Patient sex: M
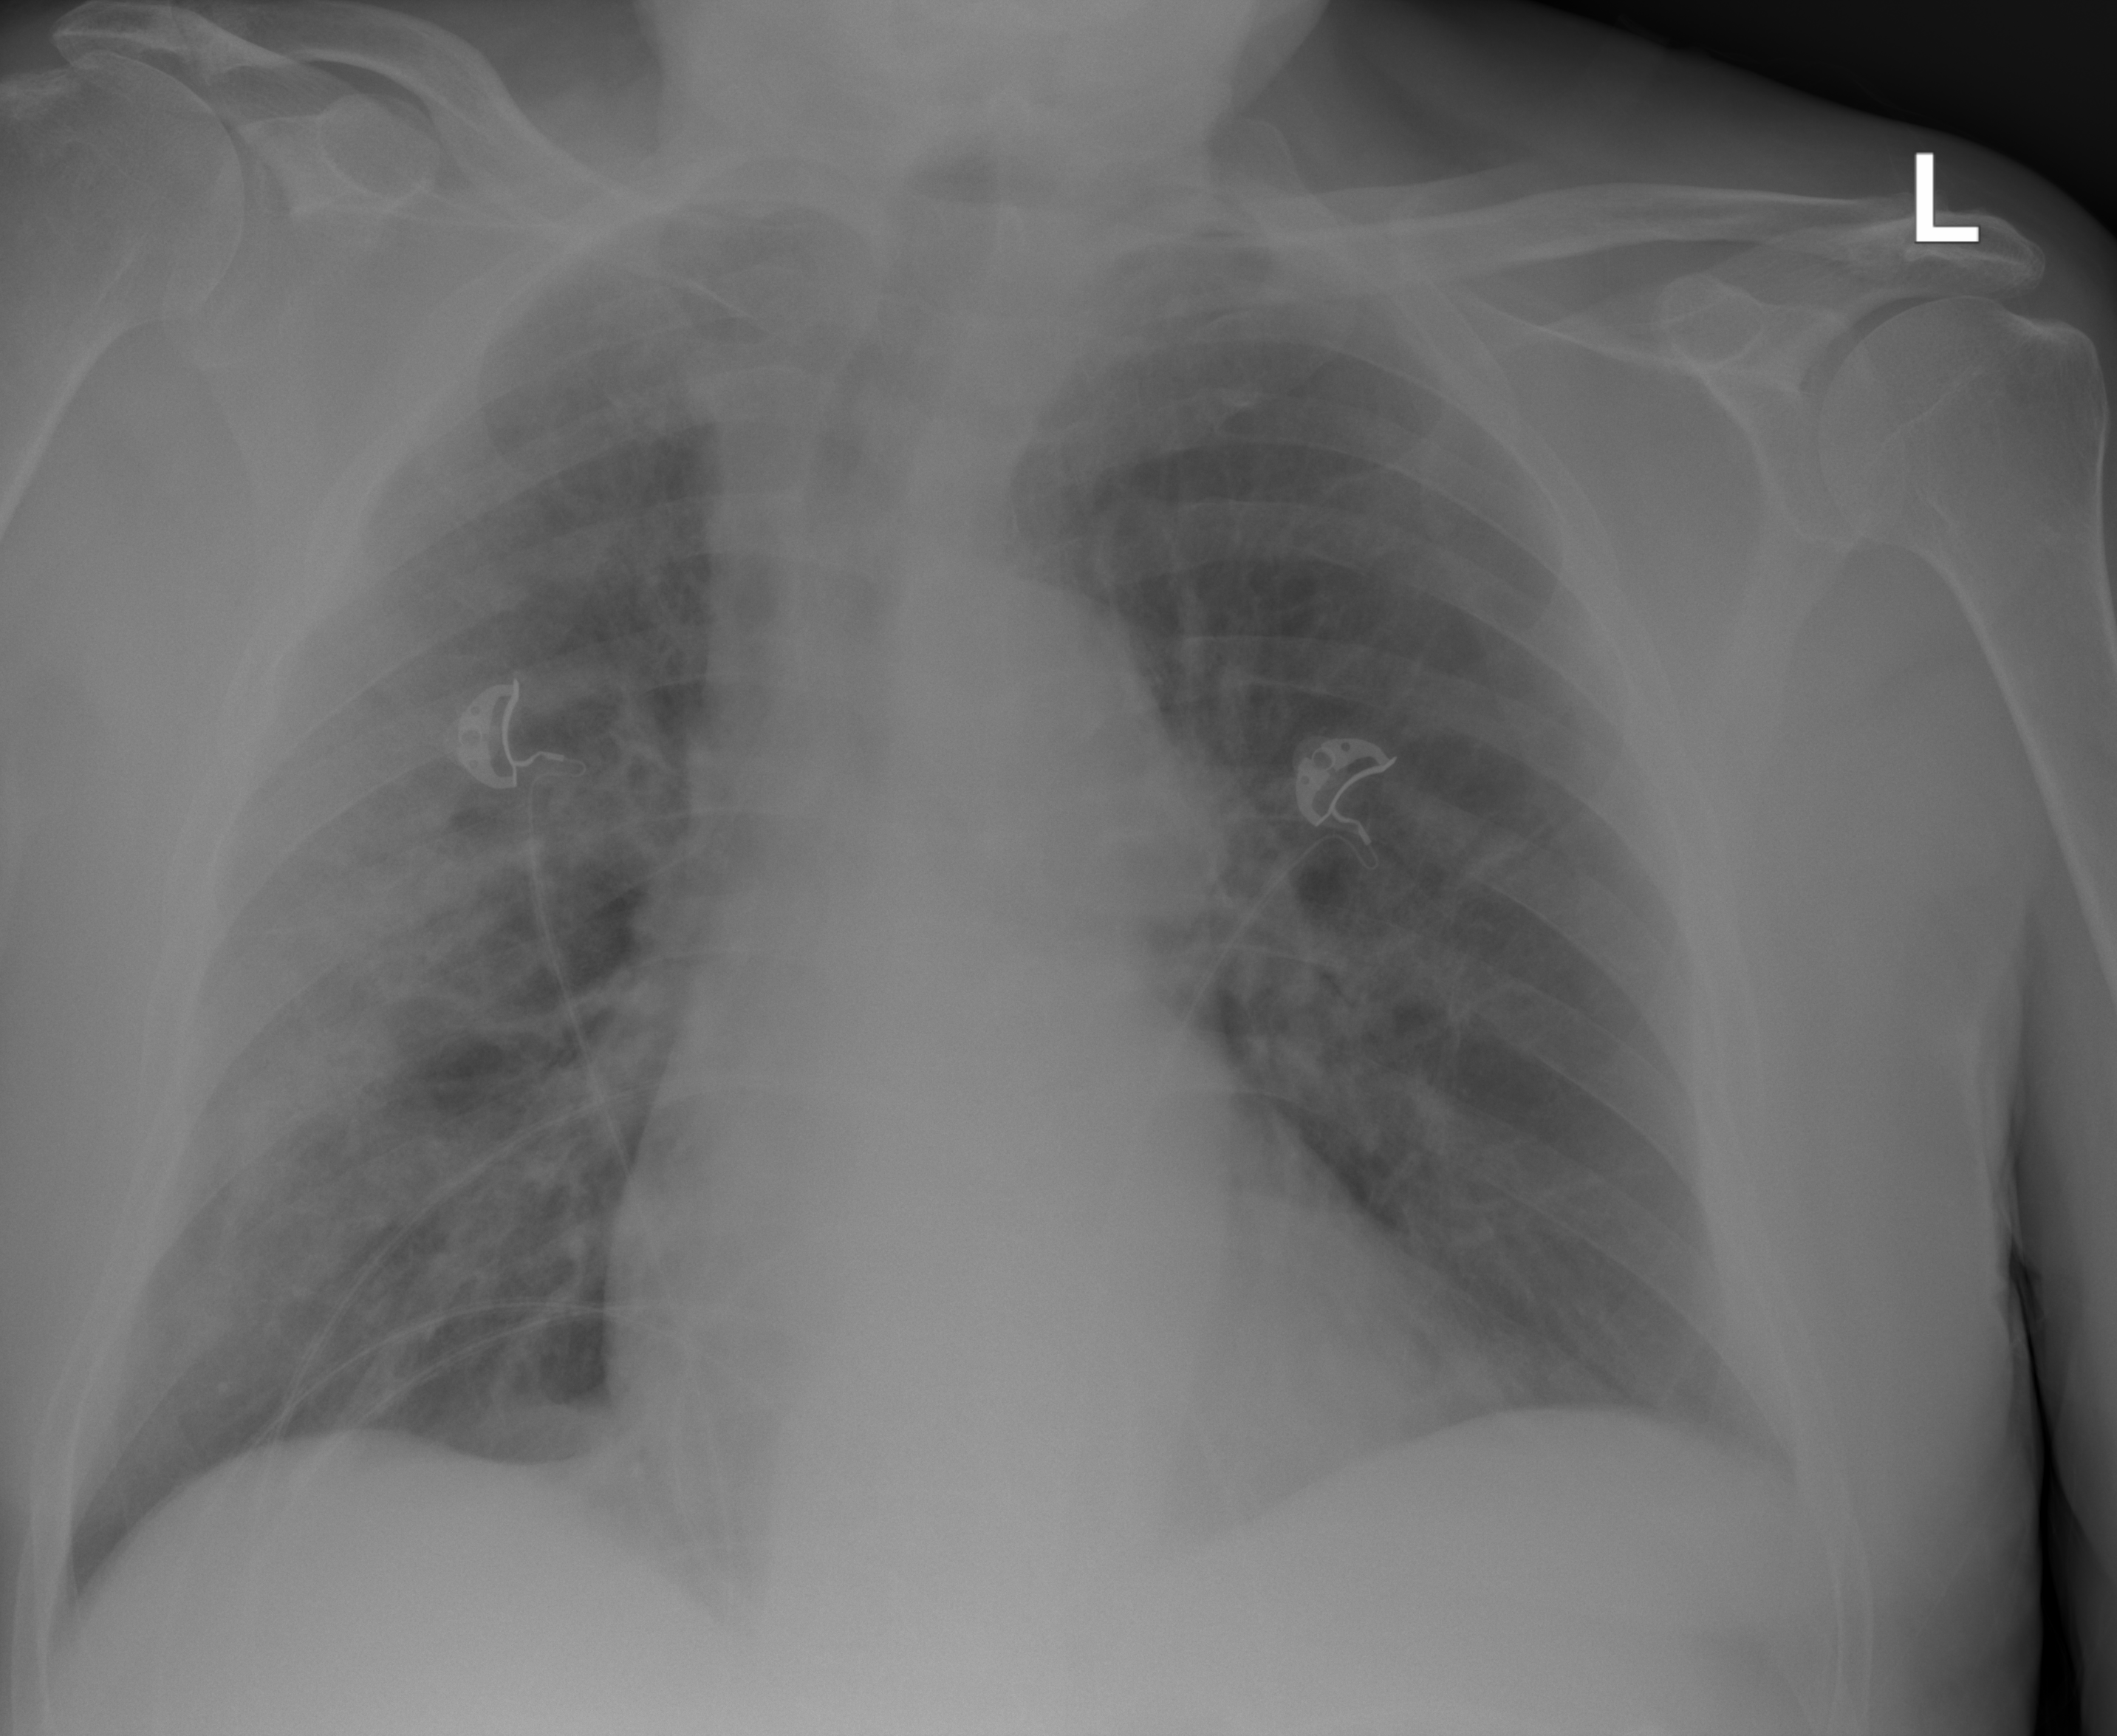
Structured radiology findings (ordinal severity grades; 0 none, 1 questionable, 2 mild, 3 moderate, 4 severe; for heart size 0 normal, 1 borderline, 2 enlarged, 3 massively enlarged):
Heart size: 1
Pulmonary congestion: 0
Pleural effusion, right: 0
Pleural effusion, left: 0
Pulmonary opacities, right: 3
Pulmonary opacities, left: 2
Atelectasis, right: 2
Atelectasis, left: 0